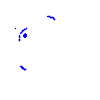
Particle: proton